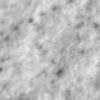
Label: no_change